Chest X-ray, PA view. Patient: 33 years old, sex F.
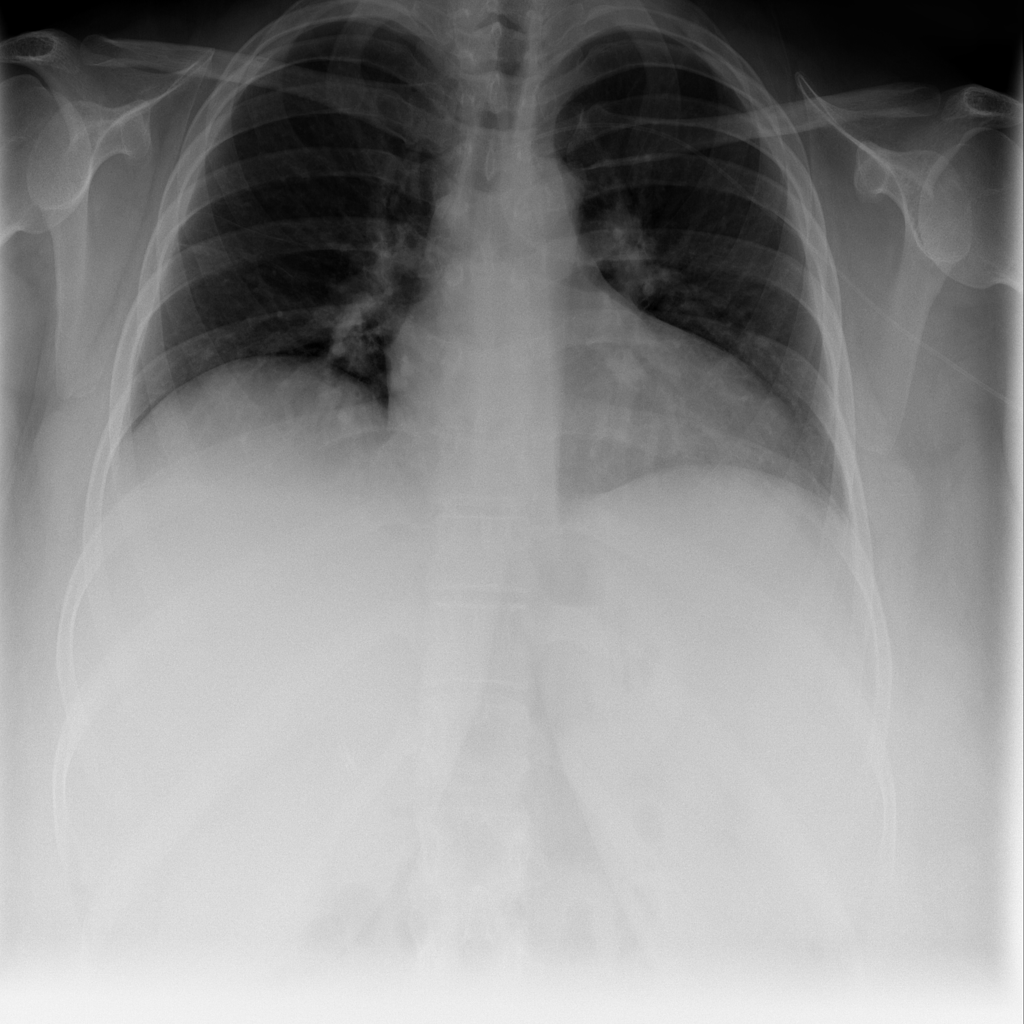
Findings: No Finding